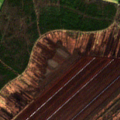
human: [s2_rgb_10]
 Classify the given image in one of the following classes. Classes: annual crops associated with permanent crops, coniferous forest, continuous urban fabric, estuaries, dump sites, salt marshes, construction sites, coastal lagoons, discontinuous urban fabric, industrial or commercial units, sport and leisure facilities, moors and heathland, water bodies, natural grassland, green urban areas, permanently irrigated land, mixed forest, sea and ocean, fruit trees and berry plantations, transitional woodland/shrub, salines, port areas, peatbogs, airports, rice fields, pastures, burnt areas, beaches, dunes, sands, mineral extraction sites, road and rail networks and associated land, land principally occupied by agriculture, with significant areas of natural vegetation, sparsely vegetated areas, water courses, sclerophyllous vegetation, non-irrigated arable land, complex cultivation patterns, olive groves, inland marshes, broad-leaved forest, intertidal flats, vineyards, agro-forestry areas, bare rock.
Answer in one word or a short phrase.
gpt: pastures, complex cultivation patterns, mixed forest, transitional woodland/shrub, peatbogs